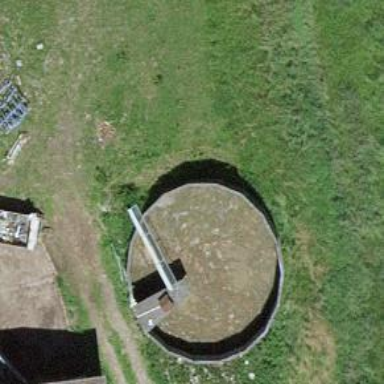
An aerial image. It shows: Storage tank with man-made structure.